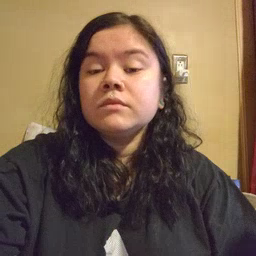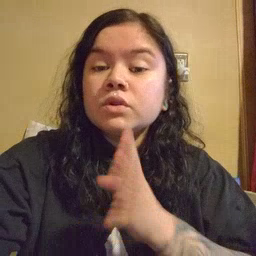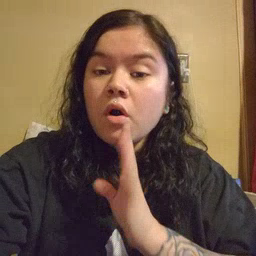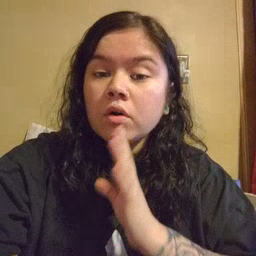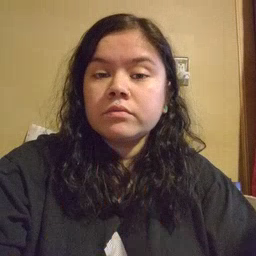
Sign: talk